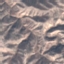
Land use / land cover: HerbaceousVegetation